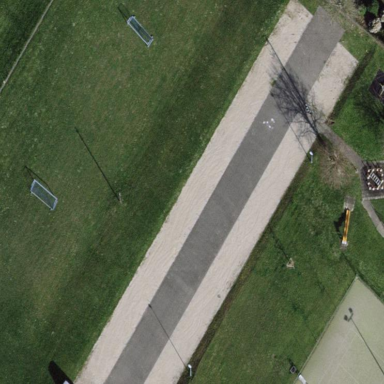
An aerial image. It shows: Parking area with gravel surface.